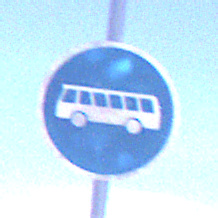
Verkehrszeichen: Busssonderstreifen
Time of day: Midday
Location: Outdoor (Nature)
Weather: Clear
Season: NotSpecified
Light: Natural